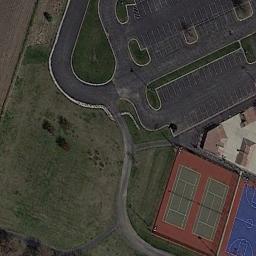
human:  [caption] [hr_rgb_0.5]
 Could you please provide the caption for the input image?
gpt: Tennis court and parking lot built on the lawn .

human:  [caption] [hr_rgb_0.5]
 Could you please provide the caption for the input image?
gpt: The parking lot is next to the tennis court .

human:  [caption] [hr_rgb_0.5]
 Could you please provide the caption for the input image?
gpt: There are two different colors of the tennis court .

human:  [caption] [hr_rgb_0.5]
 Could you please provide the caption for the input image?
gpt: The tennis court is on the grass next to parking lot .

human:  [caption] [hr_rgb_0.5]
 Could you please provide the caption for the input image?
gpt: The tennis court is beside a green meadow .